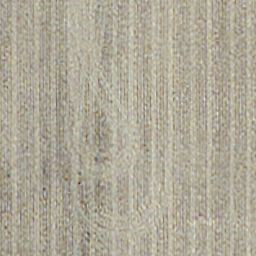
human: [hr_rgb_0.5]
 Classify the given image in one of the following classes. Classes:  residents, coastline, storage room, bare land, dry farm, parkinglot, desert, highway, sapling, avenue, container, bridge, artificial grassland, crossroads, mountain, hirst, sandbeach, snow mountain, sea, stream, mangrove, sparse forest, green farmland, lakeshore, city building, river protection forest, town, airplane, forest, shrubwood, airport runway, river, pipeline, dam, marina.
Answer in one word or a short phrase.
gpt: dry farm